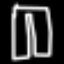
Label: pants